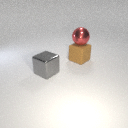
large brown rubber cube behind large gray metal cube